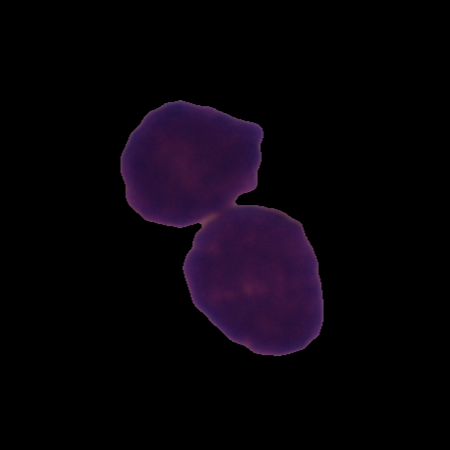
Label: healthy